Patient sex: M
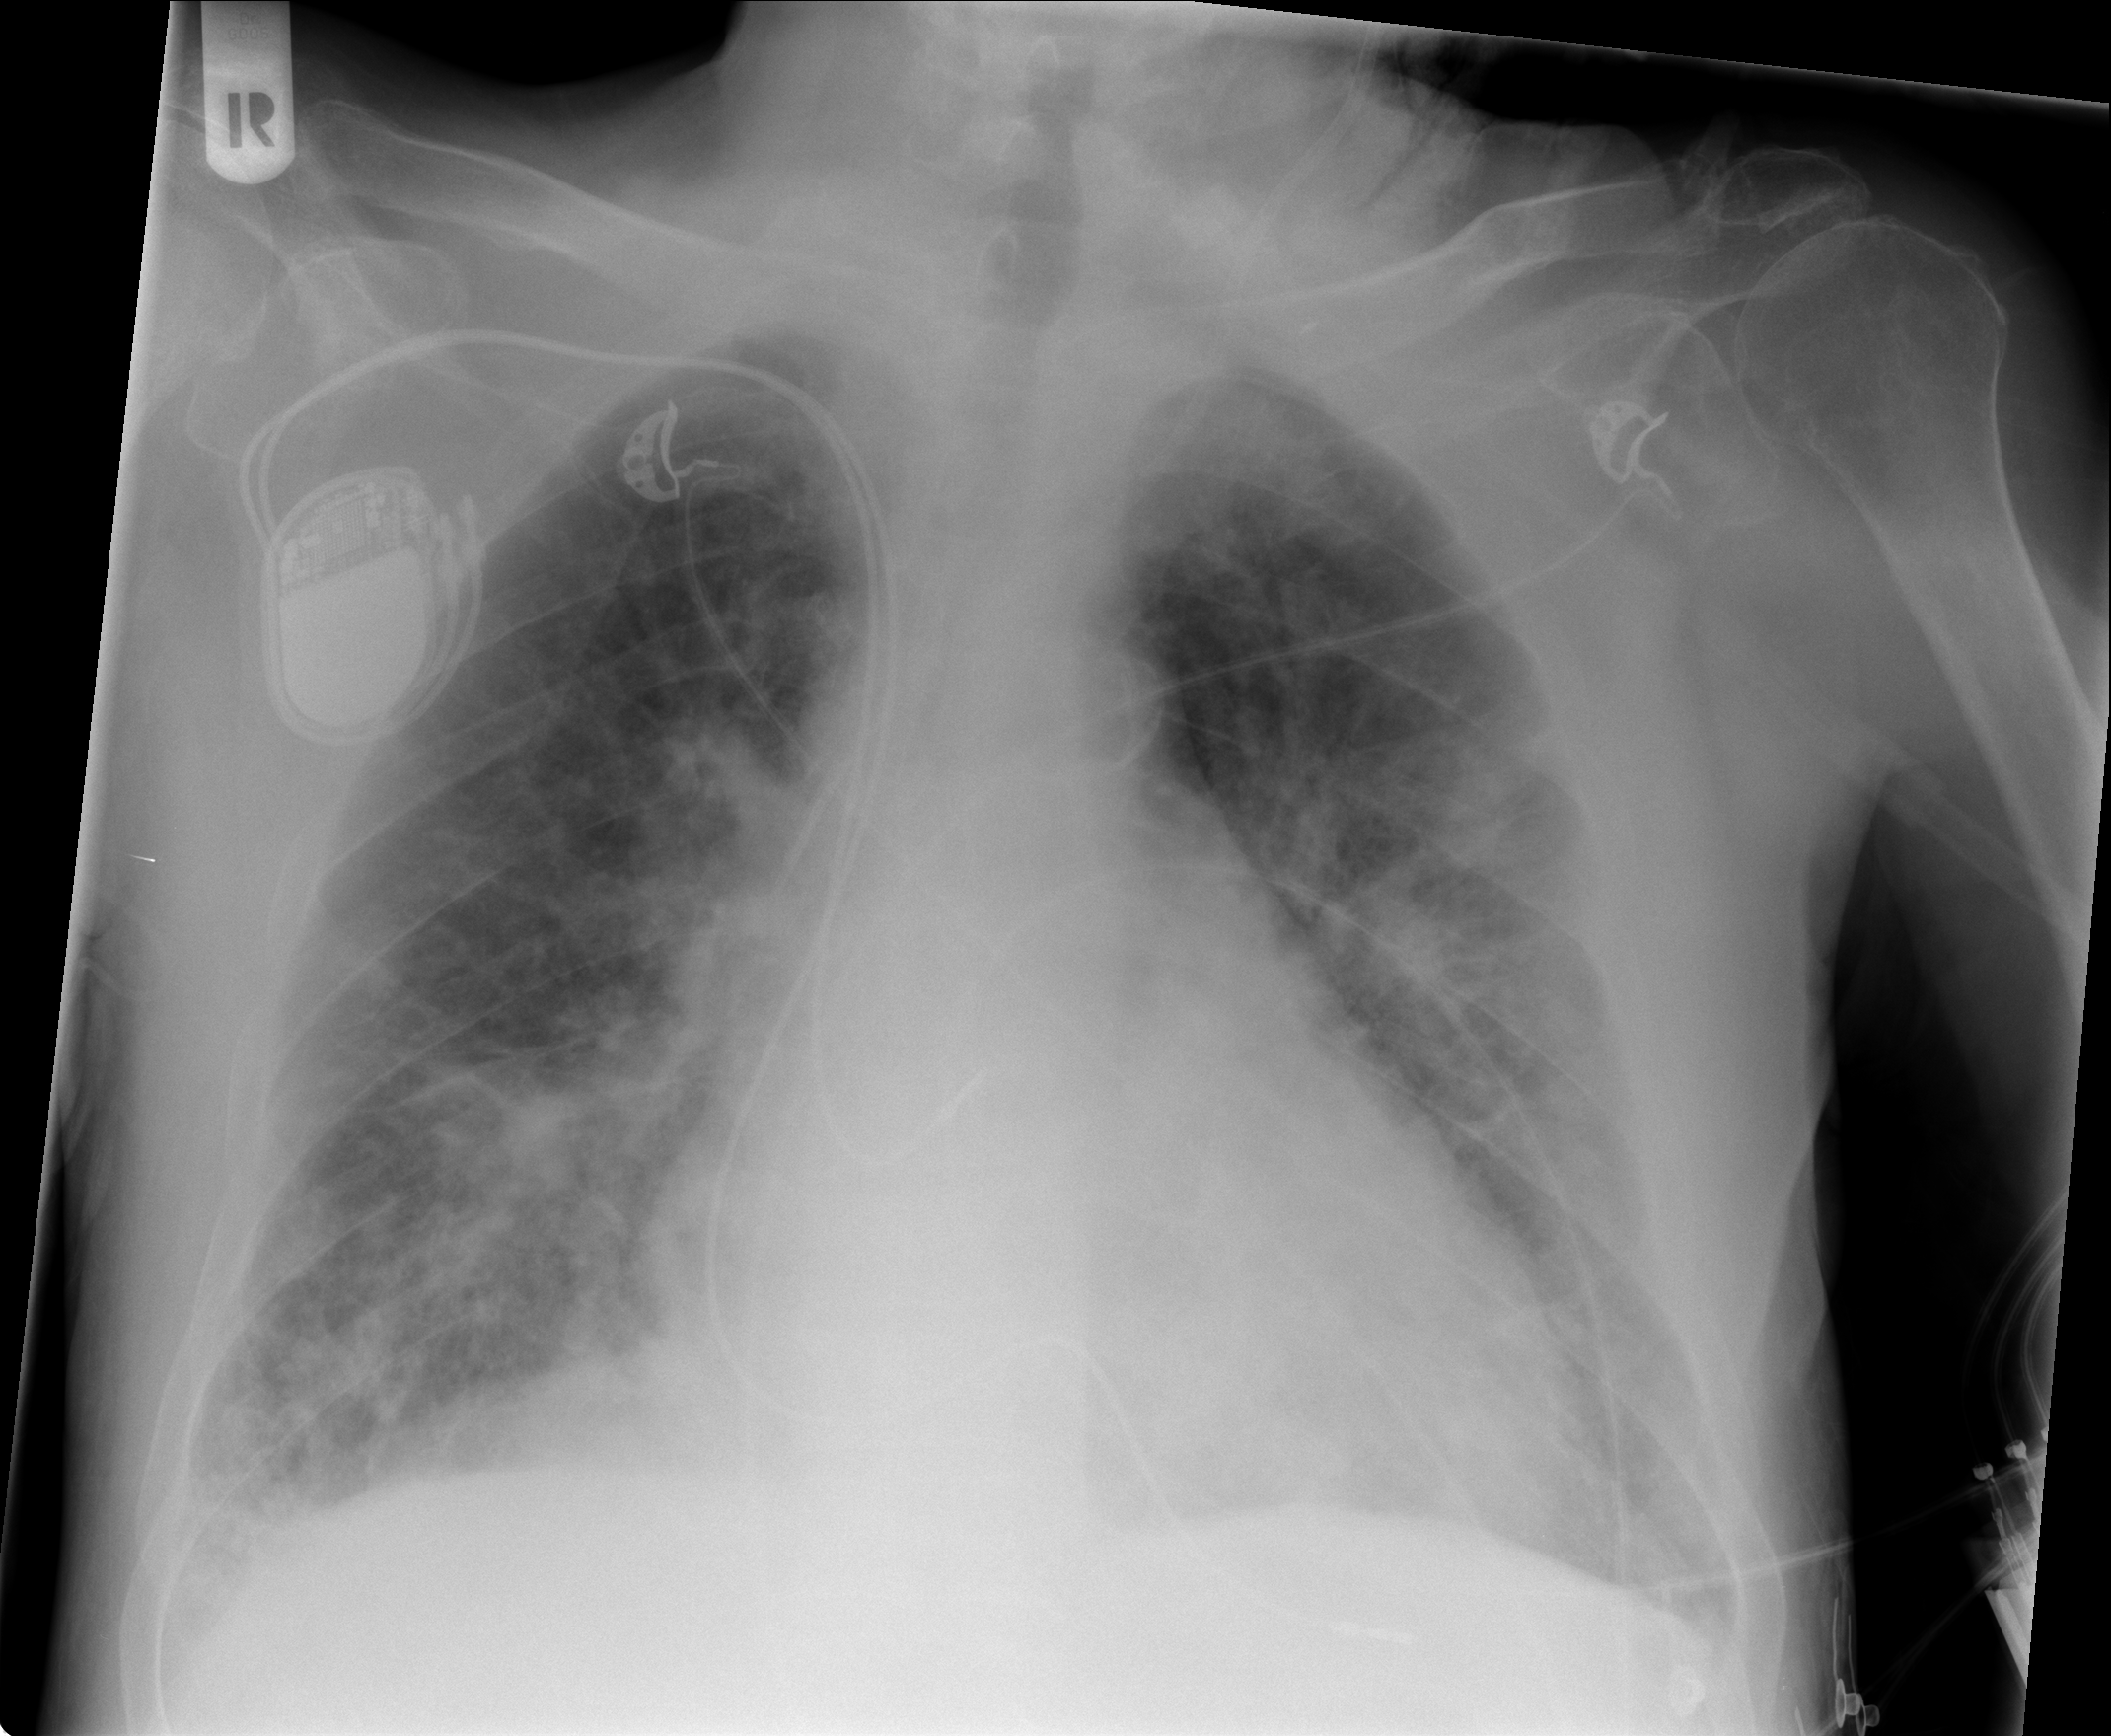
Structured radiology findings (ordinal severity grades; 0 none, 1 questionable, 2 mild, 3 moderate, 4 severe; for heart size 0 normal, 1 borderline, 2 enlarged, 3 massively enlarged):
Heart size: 2
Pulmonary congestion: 2
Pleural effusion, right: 1
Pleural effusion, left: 0
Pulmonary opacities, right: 3
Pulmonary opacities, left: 3
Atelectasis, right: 2
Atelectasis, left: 2